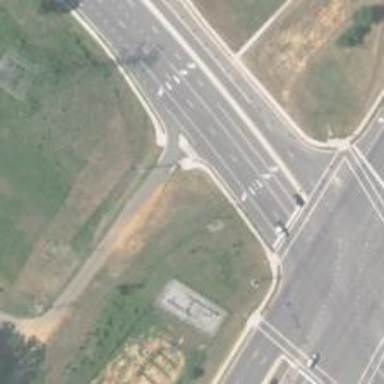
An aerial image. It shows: Unmarked road crossing.